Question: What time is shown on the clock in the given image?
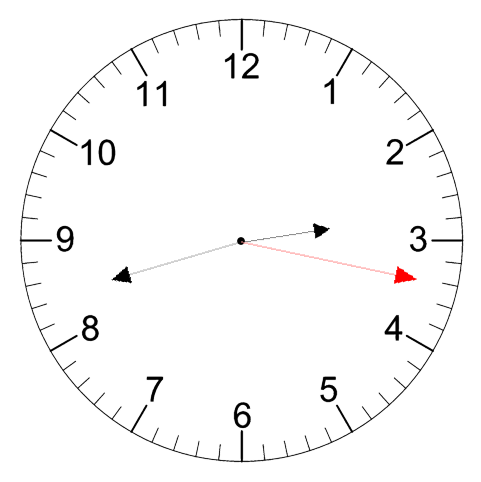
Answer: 02:42:17